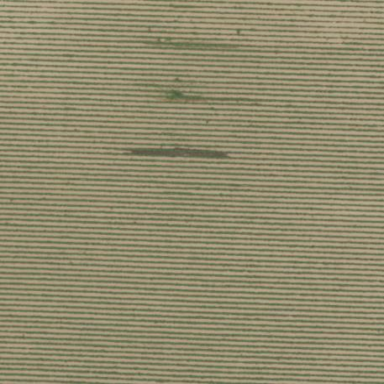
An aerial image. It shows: Vineyard.